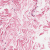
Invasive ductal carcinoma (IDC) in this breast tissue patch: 0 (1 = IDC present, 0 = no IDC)